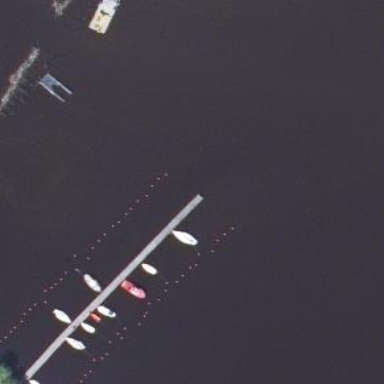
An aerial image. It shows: Pier with mooring facilities.